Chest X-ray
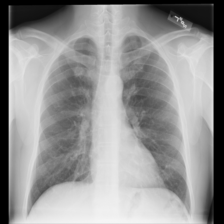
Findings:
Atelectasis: negative
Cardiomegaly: negative
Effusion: negative
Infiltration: positive
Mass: negative
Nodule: negative
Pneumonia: negative
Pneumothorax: negative
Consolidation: negative
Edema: negative
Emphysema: negative
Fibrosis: negative
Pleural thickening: negative
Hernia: negative